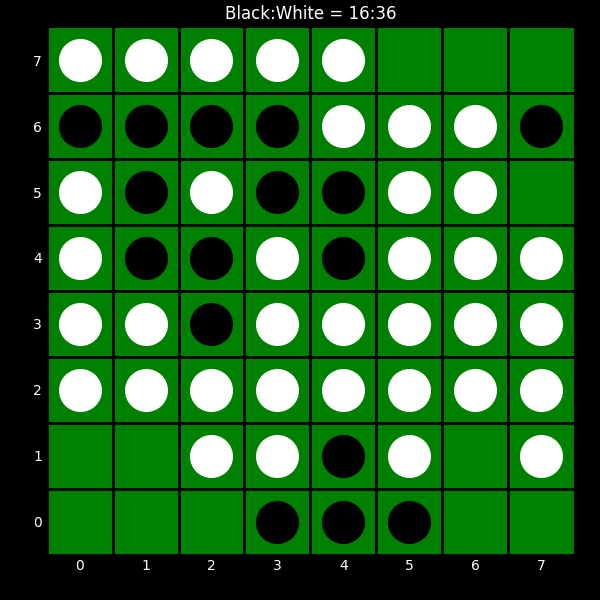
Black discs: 16
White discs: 36